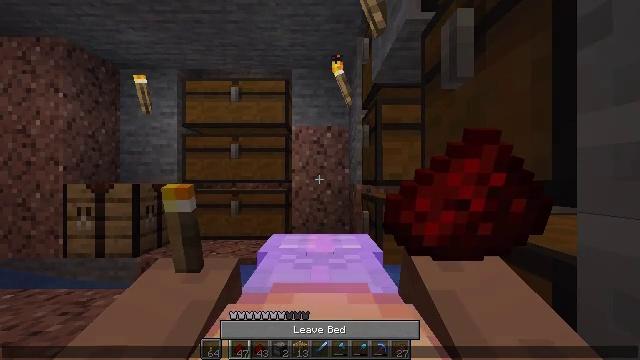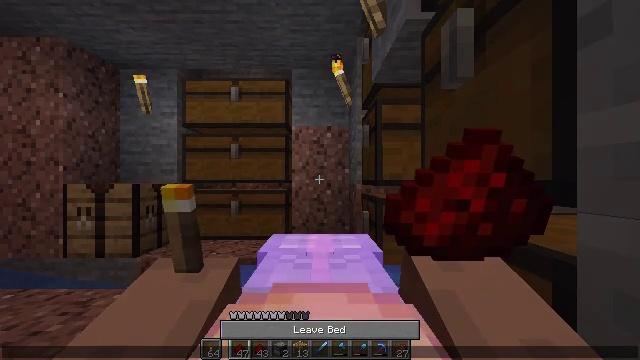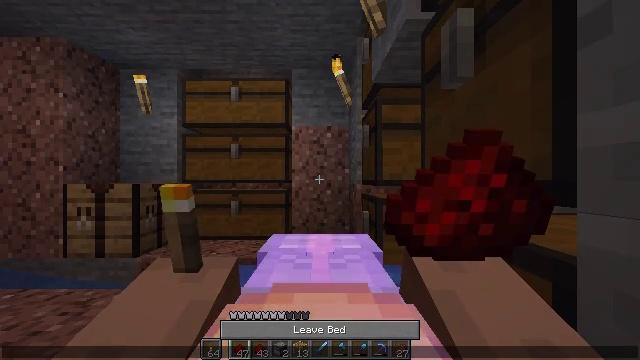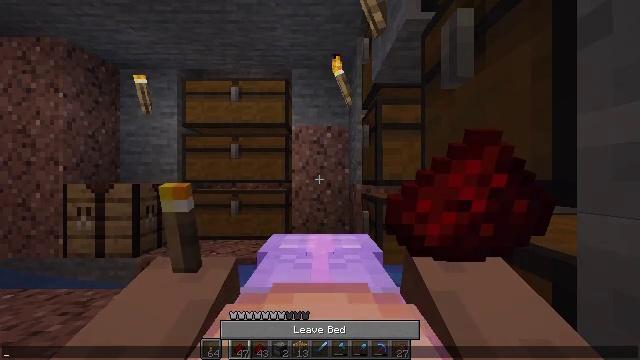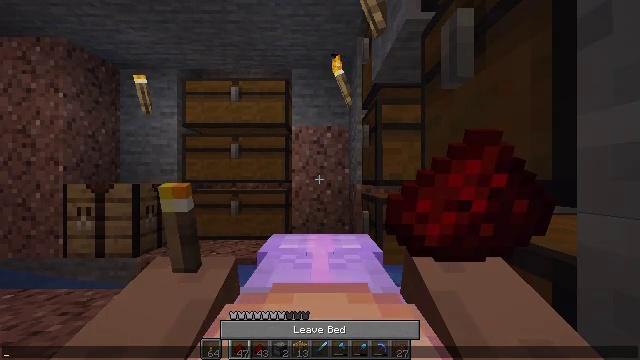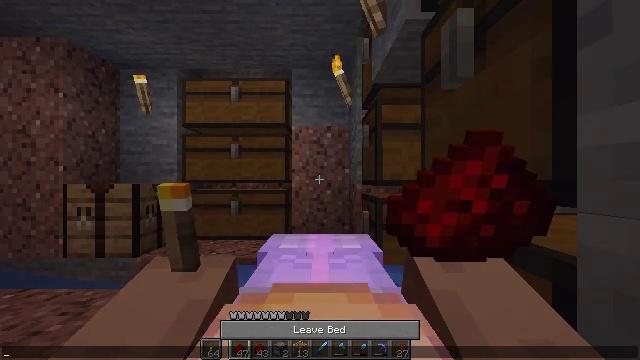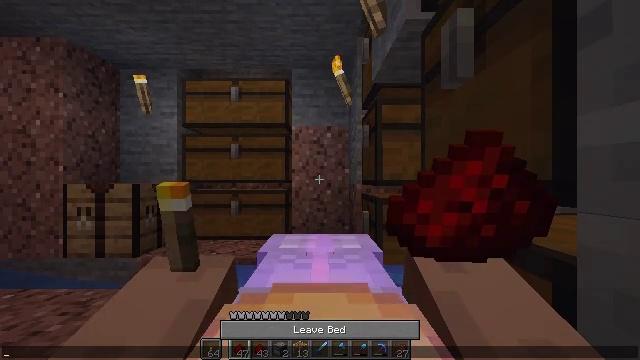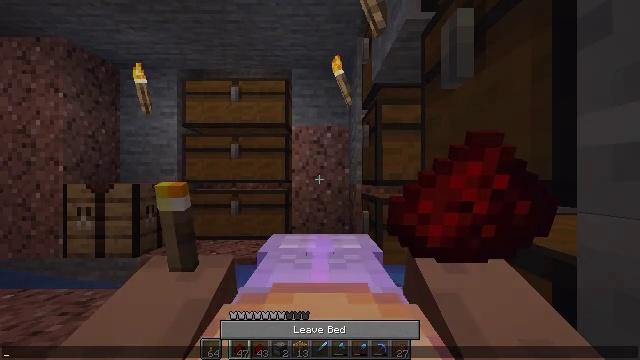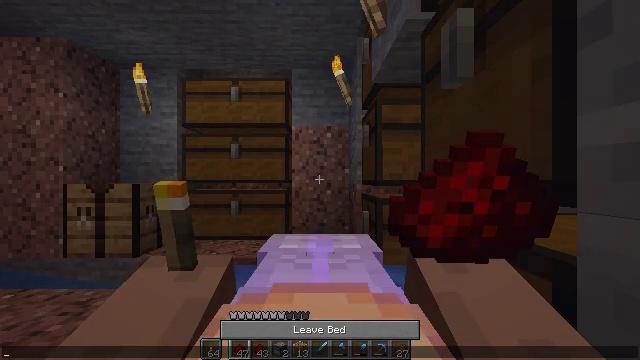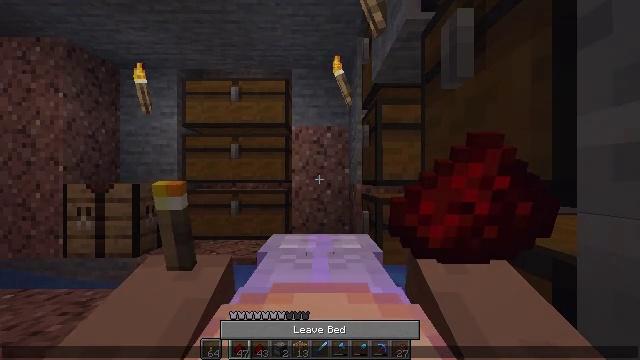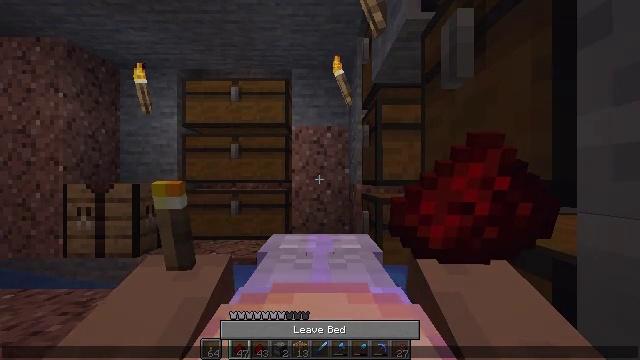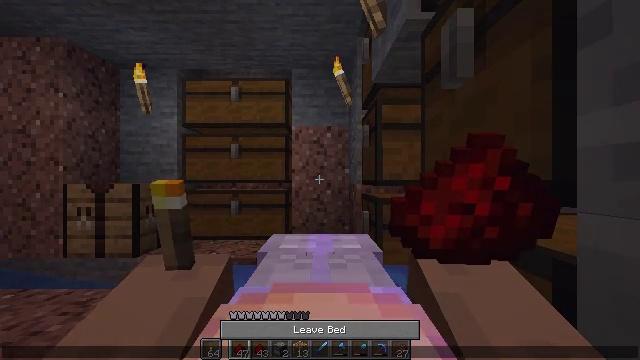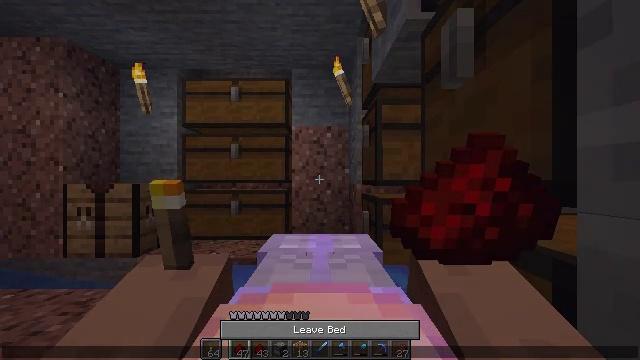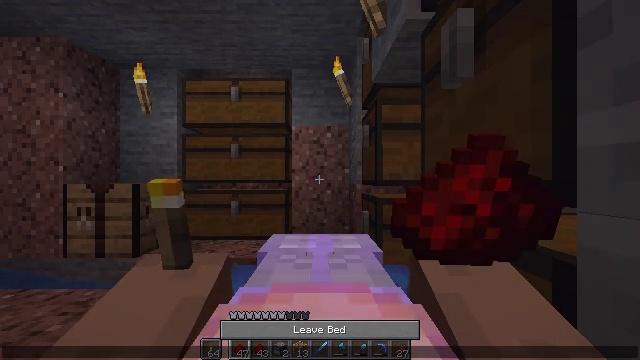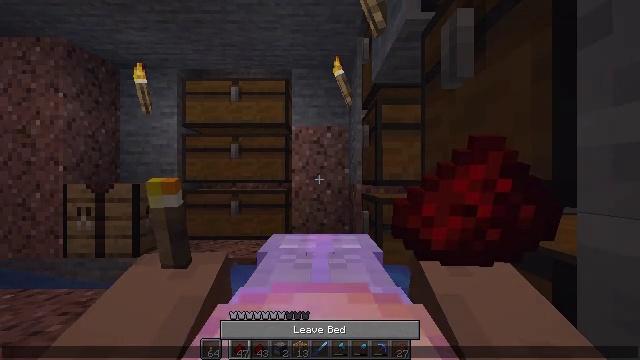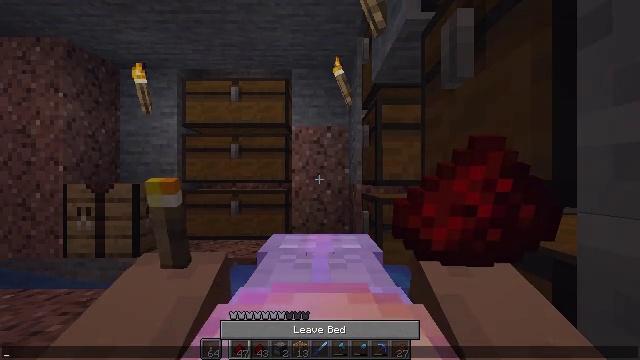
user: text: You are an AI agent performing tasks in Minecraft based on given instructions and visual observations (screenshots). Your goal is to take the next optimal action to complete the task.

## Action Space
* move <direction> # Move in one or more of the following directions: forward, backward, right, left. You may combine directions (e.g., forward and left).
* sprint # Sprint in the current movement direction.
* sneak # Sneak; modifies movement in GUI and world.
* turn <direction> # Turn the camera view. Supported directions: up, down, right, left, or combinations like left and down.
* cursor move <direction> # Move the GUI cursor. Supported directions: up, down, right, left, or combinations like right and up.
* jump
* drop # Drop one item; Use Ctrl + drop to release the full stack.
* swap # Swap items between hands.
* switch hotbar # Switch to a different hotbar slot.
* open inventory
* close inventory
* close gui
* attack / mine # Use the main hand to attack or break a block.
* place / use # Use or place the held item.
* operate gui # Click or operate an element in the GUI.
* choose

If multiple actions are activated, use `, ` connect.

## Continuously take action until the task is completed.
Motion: motion action
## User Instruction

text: Use the crafting table to craft a repeater.
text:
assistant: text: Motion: no_op
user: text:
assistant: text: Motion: cursor move right and down
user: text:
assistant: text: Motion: no_op
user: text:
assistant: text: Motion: no_op
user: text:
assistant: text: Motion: no_op
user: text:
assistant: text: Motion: no_op
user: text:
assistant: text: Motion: no_op
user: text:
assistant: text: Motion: no_op
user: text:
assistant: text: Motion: no_op
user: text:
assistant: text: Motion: no_op
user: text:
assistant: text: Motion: no_op
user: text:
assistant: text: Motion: no_op
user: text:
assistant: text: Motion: no_op
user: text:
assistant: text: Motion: no_op
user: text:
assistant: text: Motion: no_op
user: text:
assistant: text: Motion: no_op
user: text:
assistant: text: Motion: no_op
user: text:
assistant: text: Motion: no_op
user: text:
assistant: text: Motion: no_op
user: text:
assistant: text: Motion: no_op
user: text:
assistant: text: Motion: no_op
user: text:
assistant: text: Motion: no_op
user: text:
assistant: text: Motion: no_op
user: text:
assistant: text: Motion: no_op
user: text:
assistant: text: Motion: no_op
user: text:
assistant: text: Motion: no_op
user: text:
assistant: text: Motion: no_op
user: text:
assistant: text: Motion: no_op
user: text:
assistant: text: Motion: no_op
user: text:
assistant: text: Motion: no_op